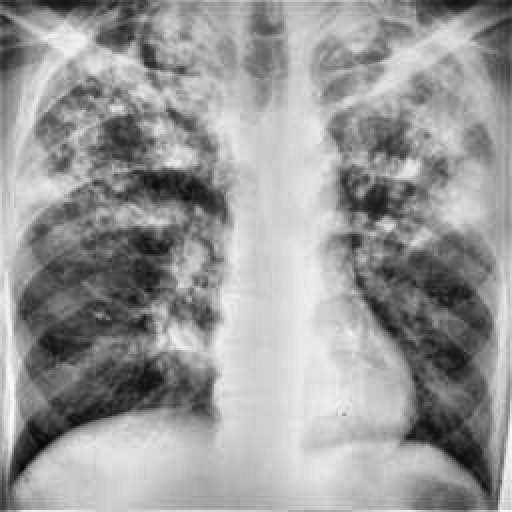
Finding: TUBERCULOSIS